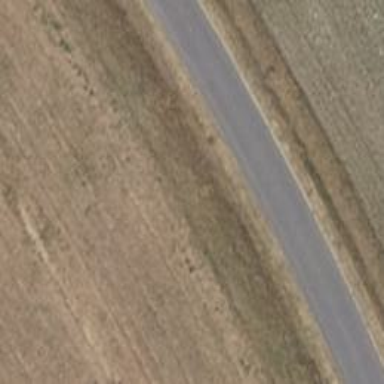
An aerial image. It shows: Paved tertiary road.